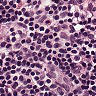
Metastatic tissue present: no